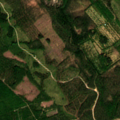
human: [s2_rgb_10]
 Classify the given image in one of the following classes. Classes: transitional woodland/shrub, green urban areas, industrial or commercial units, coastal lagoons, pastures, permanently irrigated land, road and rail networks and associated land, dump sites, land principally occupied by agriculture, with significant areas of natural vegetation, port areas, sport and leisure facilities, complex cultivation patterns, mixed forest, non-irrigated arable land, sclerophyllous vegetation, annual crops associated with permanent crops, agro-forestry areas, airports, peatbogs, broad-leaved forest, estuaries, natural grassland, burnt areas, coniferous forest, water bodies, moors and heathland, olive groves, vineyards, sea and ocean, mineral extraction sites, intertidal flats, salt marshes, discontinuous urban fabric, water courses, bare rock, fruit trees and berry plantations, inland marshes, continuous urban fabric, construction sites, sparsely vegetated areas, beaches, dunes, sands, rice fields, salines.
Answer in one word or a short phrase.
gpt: coniferous forest, mixed forest, transitional woodland/shrub